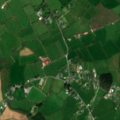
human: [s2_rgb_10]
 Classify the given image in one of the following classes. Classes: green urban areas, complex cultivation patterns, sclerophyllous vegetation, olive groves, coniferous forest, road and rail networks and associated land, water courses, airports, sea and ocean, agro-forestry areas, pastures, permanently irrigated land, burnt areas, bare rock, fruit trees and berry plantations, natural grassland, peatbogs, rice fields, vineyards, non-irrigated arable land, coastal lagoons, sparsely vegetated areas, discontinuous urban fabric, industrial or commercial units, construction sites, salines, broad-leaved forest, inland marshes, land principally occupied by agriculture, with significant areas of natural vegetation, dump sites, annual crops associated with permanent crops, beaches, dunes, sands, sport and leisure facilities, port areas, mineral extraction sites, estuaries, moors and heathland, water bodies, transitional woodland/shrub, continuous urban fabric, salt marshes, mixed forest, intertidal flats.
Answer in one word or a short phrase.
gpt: non-irrigated arable land, pastures, complex cultivation patterns